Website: macys
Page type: payment
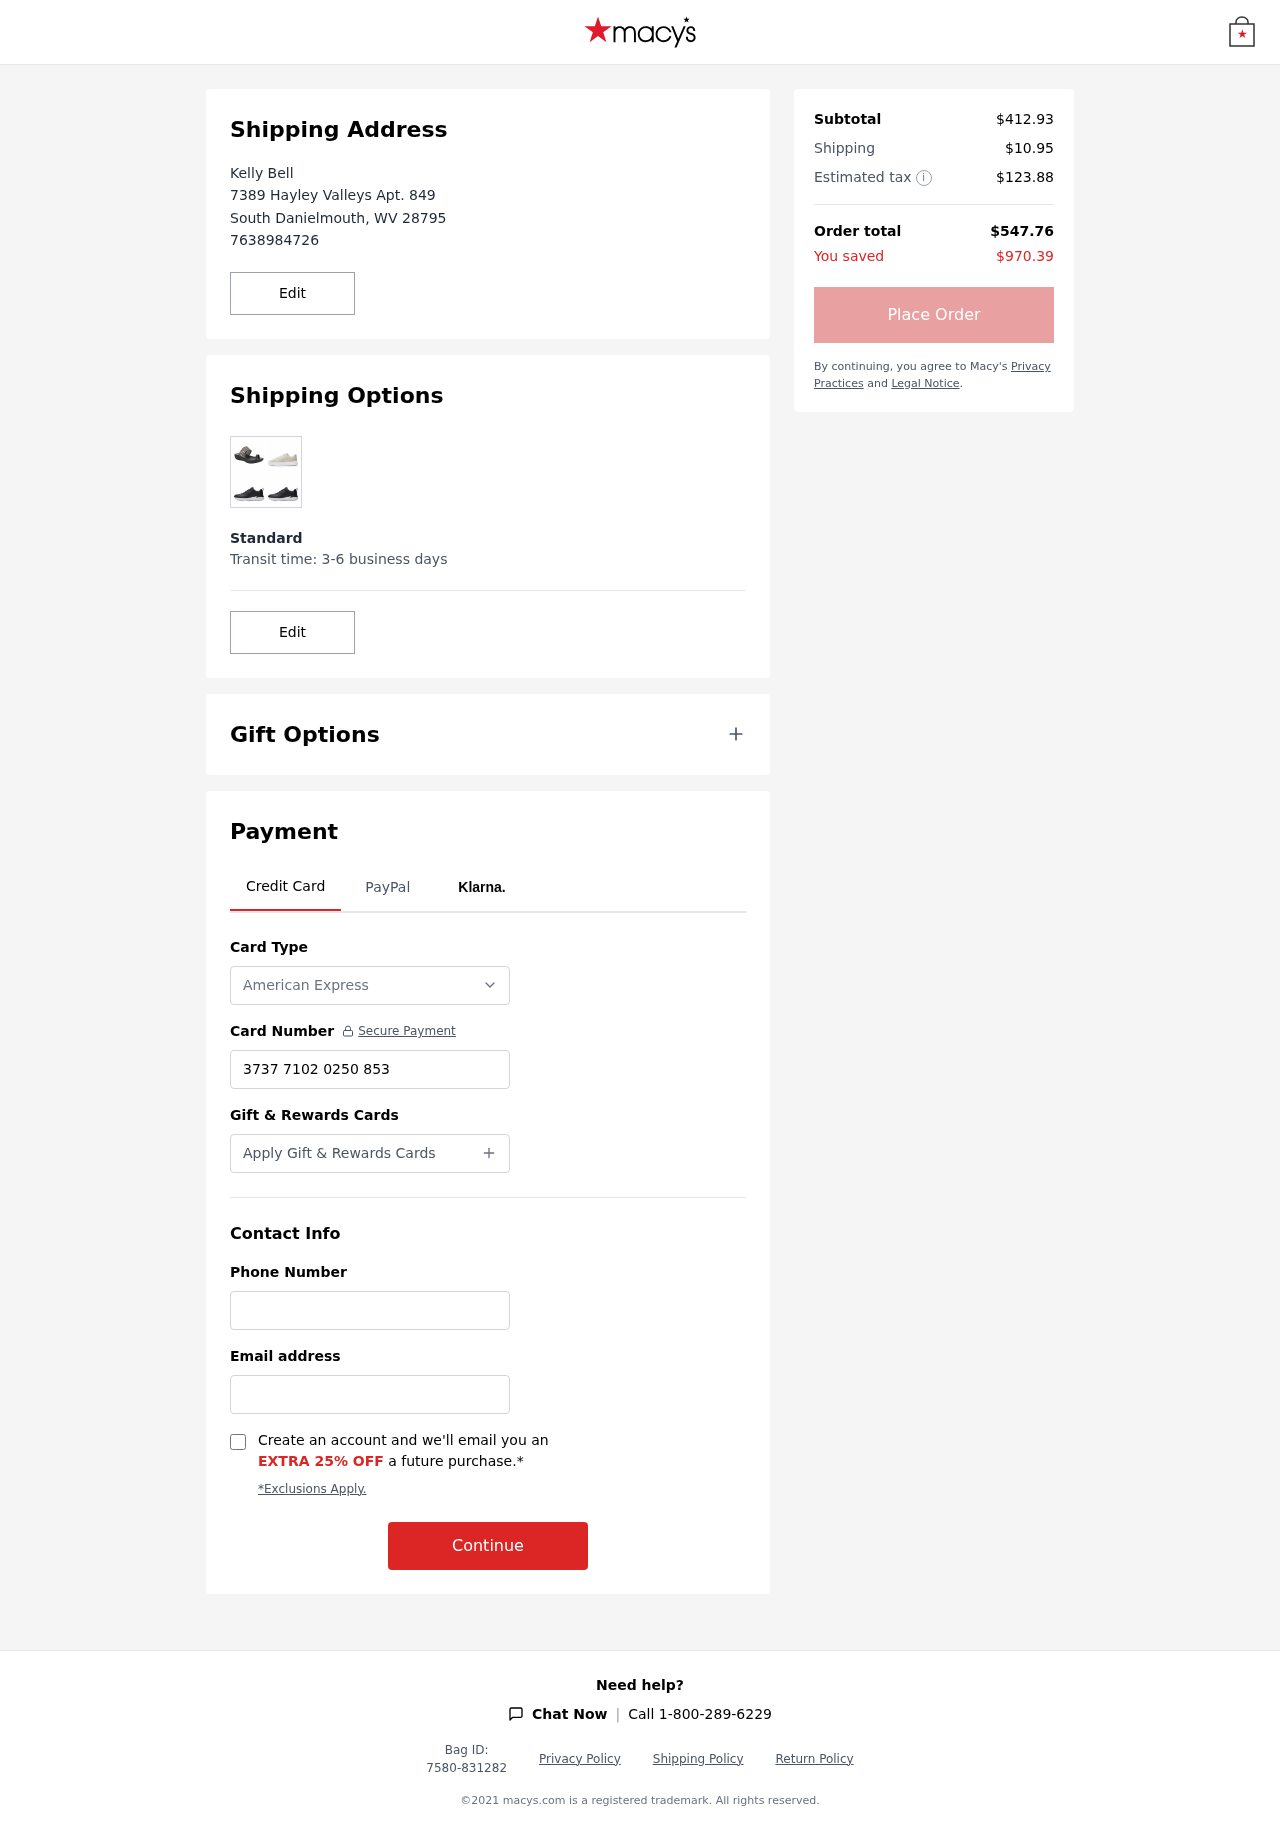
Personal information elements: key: PII_CARD_NUMBER
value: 3737 7102 0250 853
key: PII_CARD_TYPE
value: American Express
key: PII_CITY
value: South Danielmouth
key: PII_EMAIL
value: kelly_bell@hotmail.com
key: PII_FULLNAME
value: Kelly Bell
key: PII_PHONE
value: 7638984726
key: PII_POSTCODE
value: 28795
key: PII_STATE_ABBR
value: WV
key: PII_STREET
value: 7389 Hayley Valleys Apt. 849
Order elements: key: ORDER_SUBTOTAL
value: $412.93
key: ORDER_SHIPPING_COST
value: $10.95
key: ORDER_TAX
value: $123.88
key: ORDER_TOTAL
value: $547.76
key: ORDER_SAVINGS
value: $970.39